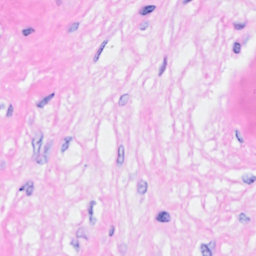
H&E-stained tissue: Breast